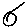
Label: circle